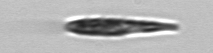
Label: Euglena